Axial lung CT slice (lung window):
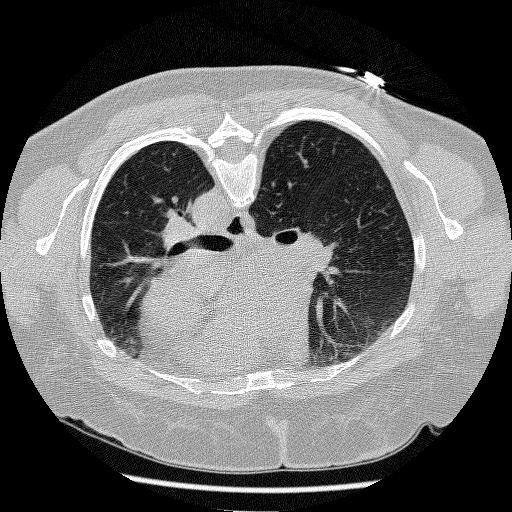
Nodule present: no